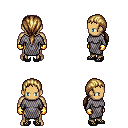
a pixel art fantasy rpg character, male body template, human, tanned skin, chain mail, teal pants, blonde ponytail hairstyle, gold gloves, ghillies, four views (front, back, left, right), 2x2 character sprite sheet, small pixel art, hard edges, no anti-aliasing